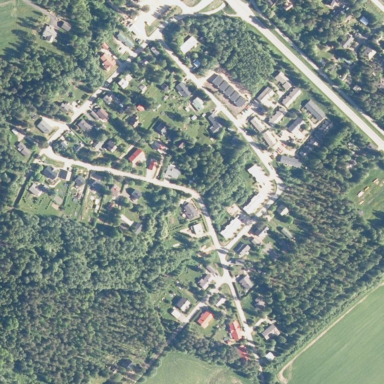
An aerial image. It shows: Residential area.